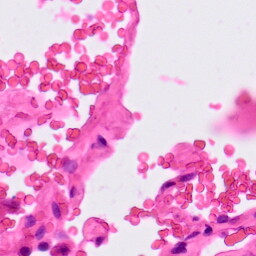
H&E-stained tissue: Lung